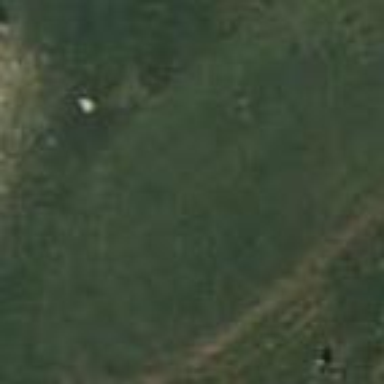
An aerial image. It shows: Golf tee area covered with grass.